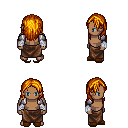
a pixel art fantasy rpg character, male body template, human, dark skin, steel arm armor, robe skirt, dark blonde long hairstyle, white cloth bandages, brown slippers, four views (front, back, left, right), 2x2 character sprite sheet, small pixel art, hard edges, no anti-aliasing